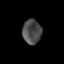
Tissue: prostate
Cell type: Epithelial cells
Senescence score: 0.2197
Nuclear area (px): 446
Mean DAPI intensity: 75.993